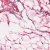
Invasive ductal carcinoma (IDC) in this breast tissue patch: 0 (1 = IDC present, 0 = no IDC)